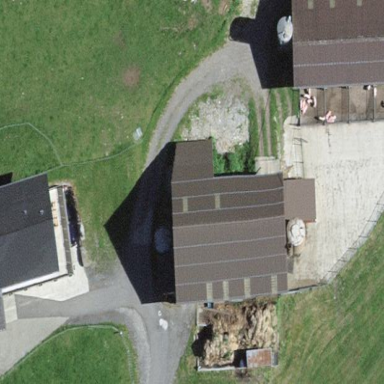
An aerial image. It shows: Farmyard in rural farm setting.